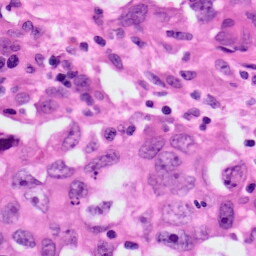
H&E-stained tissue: Lung